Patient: sex M, age 64
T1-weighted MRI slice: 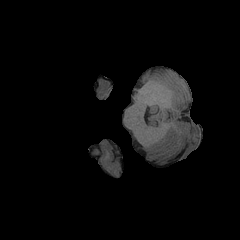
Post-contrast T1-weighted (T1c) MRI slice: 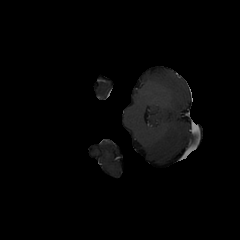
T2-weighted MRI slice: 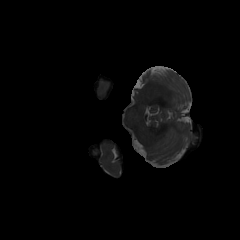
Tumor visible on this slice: no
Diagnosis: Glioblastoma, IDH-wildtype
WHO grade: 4